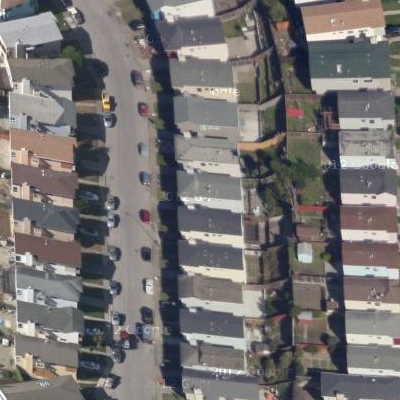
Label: fResident